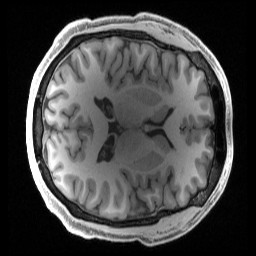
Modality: T1w
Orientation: axial
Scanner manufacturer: siemens
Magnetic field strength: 3 T
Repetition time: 2.4 s
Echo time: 0.00222 s